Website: home-depot
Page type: delivery-shipping
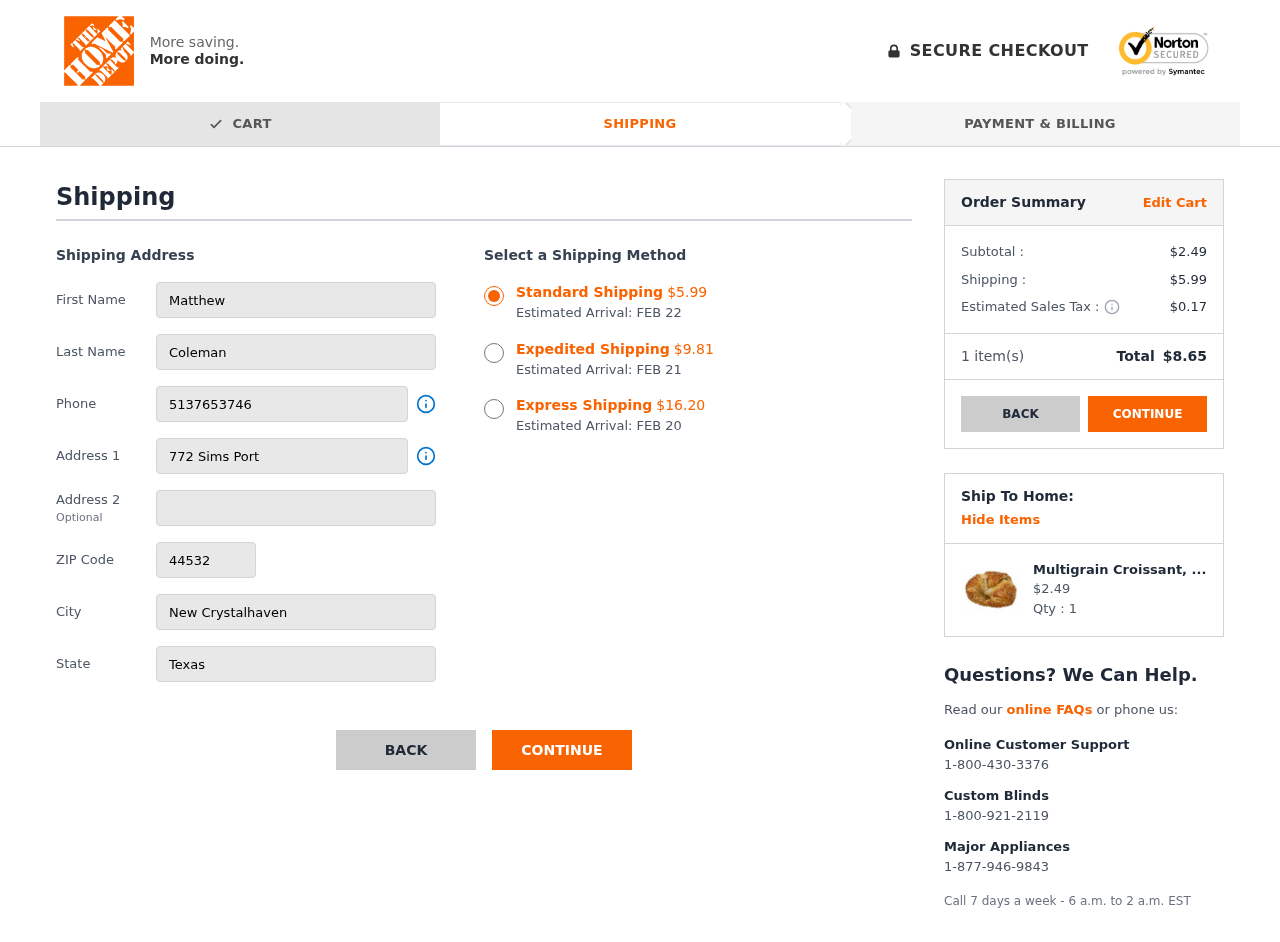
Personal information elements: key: PII_CITY
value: New Crystalhaven
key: PII_FIRSTNAME
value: Matthew
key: PII_LASTNAME
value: Coleman
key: PII_PHONE
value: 5137653746
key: PII_POSTCODE
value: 44532
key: PII_STATE
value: Texas
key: PII_STREET
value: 772 Sims Port
Product elements: key: PRODUCT1_NAME
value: Multigrain Croissant, 3.5 oz
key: PRODUCT1_PRICE
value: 2.49
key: PRODUCT1_QUANTITY
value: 1
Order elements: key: ORDER_SHIPPING_COST_STANDARD
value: $5.99
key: ORDER_DELIVERY_DATE
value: FEB 22
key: ORDER_SHIPPING_COST_EXPEDITED
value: $9.81
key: ORDER_DELIVERY_DATE_EXPEDITED
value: FEB 21
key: ORDER_SHIPPING_COST_EXPRESS
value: $16.20
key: ORDER_DELIVERY_DATE_EXPRESS
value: FEB 20
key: ORDER_SUBTOTAL
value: $2.49
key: ORDER_SHIPPING_COST
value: $5.99
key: ORDER_TAX
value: $0.17
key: ORDER_NUM_ITEMS
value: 1
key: ORDER_TOTAL
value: $8.65